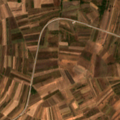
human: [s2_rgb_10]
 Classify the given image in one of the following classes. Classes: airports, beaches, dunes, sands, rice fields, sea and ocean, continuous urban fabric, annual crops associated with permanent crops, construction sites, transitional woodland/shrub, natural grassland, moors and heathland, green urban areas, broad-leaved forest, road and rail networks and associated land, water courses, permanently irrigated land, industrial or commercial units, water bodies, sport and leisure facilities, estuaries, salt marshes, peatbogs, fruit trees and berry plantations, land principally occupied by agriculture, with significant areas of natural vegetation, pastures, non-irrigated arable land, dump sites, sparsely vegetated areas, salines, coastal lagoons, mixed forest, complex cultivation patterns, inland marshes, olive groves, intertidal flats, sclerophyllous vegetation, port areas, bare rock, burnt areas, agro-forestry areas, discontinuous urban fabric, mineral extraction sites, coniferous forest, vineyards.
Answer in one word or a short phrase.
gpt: complex cultivation patterns